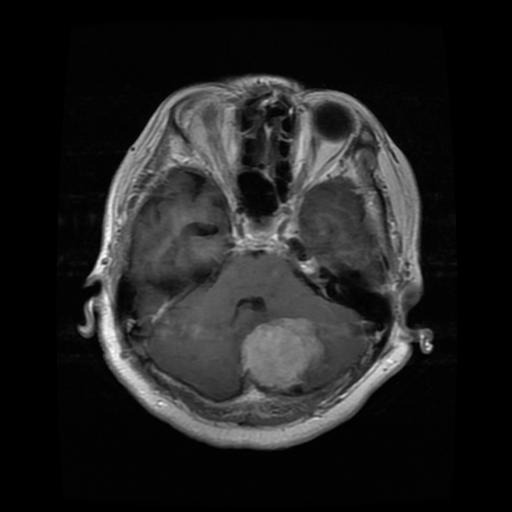
Label: meningioma